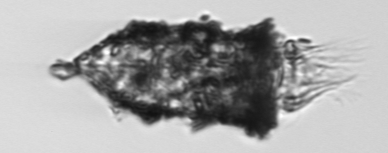
Label: Tintinnopsis